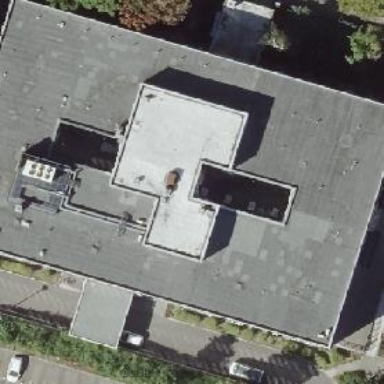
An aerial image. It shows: Clinic building offering healthcare services.